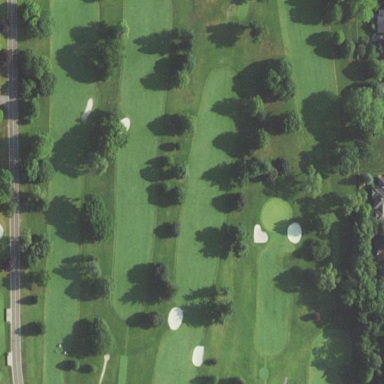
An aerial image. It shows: Golf fairway surrounded by grass.